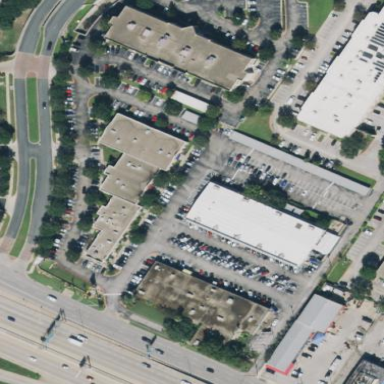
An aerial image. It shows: Commercial area.